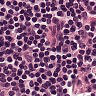
Metastatic tissue present: no